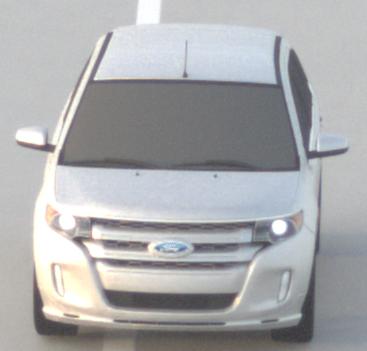
Make: Ford
Model: Edge
Detailed model: Gen. 1 Facelift
Model produced from: 2010
Model produced until: 2015
Doors: 5
Color: white
Road condition: dry road
Daytime: sunrise or sunset
Contrast: low contrast